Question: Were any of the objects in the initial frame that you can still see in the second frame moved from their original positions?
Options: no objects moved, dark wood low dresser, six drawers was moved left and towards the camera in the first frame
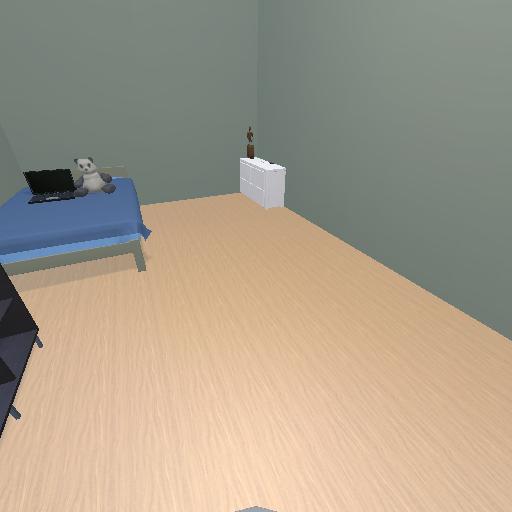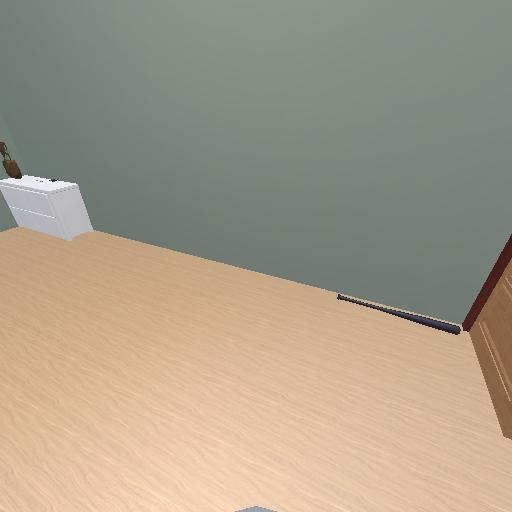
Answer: no objects moved